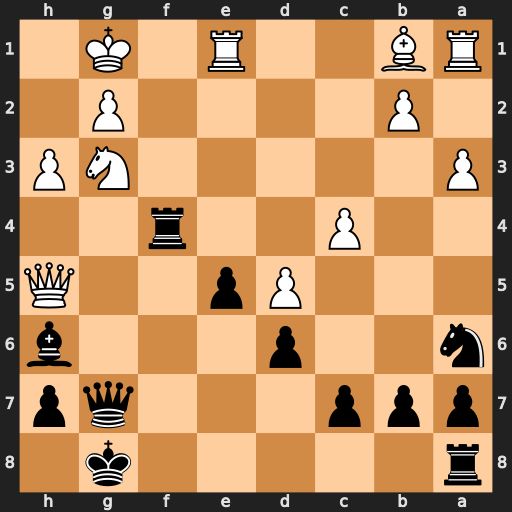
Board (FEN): r5k1/ppp3qp/n2p3b/3Pp2Q/2P2r2/P5NP/1P4P1/RB2R1K1
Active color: b
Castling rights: -
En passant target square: -
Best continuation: Qxg3 Qxh6 Qxe1+